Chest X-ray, PA view. Patient: 25 years old, sex F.
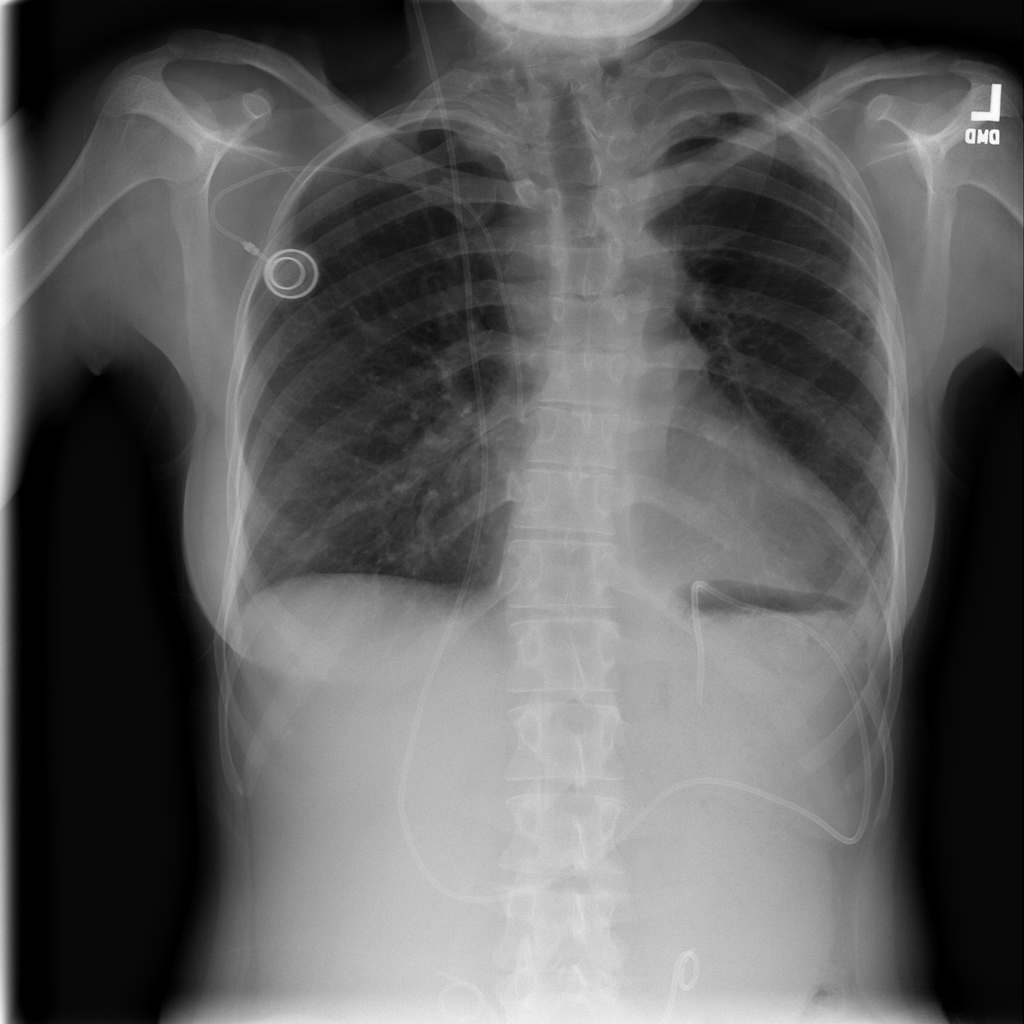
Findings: No Finding